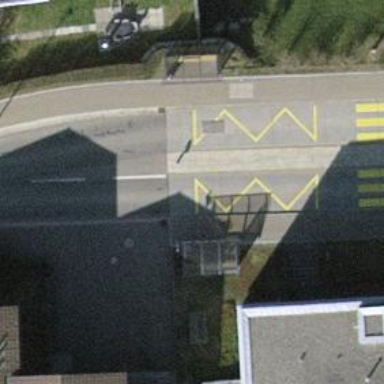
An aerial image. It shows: Bus stop with designated stop position for public transport.